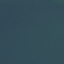
Land use / land cover: SeaLake